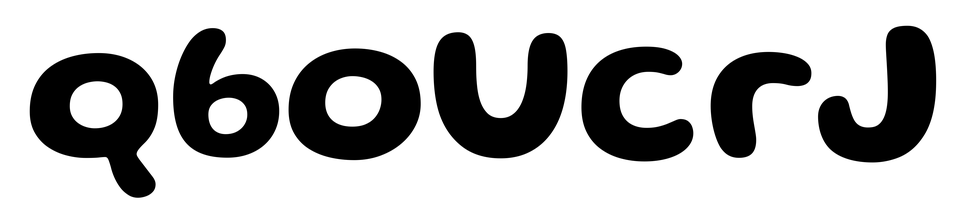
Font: Gluten_SemiBold